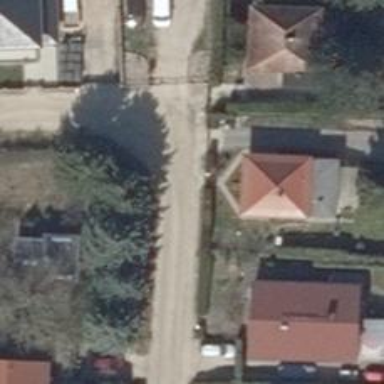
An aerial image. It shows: Driveway.